考虑这样的等腰三角形：三个顶点都在椭圆 $\frac{x^2}{9}+y^2=1$ 上，且其中恰有两个为椭圆的顶点，则这样的等腰三角形个数为
【解答】
\textbf{【答案】} $\boldsymbol{20}$

\vspace{0.3cm}

\textbf{【知识点】} 由圆心（或半径）求圆的方程、求椭圆的顶点坐标、求椭圆中的弦长

\vspace{0.3cm}

\textbf{【分析】} 对椭圆顶点连线是等腰三角形的腰还是底，进行讨论即可求出结果。

\vspace{0.3cm}

\textbf{【详解】} 因为椭圆的方程为 $\frac{x^2}{9}+y^2=1$，所以 $A_1(-3,0), B_2(0,1)$。

如图1连接 $A_1B_2$，当 $A_1B_2$ 为等腰三角形的底时，
作 $A_1B_2$ 的垂直平分线交椭圆于 $P,Q$ 两点，
连接 $QA_1,QB_2,PA_1,PB_2$，
则此时 $\triangle QA_1B_2,\triangle PA_1B_2$ 为等腰三角形，满足题意；
同理当 $A_2B_2,A_2B_1,A_1B_1$ 为等腰三角形的底时，
也可以各作出2个满足题意的等腰三角形；

如图2连接 $A_1B_2$，当 $A_1B_2$ 为等腰三角形的腰时，
以 $B_2$ 为圆心，$A_1B_2$ 为半径作圆，
则圆的方程为 $x^2+(y-1)^2=10$，

联立
\[
\begin{cases}
x^2+(y-1)^2=10 \\
\frac{x^2}{9}+y^2=1
\end{cases},
\]
解得
\[
\begin{cases}
x=3 \\
y=0
\end{cases}
\quad\text{或}\quad
\begin{cases}
x=\frac{3\sqrt{15}}{4} \\
y=-\frac{1}{4}
\end{cases}
\quad\text{或}\quad
\begin{cases}
x=-\frac{3\sqrt{15}}{4} \\
y=-\frac{1}{4}
\end{cases},
\]

即圆与椭圆交于 $A_1,M,N$，连接 $MA_1,MB_2,NA_1,NB_2$，
则此时 $\triangle MA_1B_2,\triangle NA_1B_2$ 为等腰三角形，满足题意；
同理当 $A_2B_2,A_2B_1,A_1B_1$ 为等腰三角形的腰时，
也可以各作出2个满足题意的等腰三角形；

如图③，以 $B_2$ 为圆心，$B_1B_2$ 为半径作圆，
同理可以证明圆与椭圆交于 $B_1,S,T$，
连接 $SB_1,SB_2,TB_1,TB_2$，
则此时 $\triangle SB_1B_2,\triangle TB_1B_2$ 为等腰三角形，满足题意；

如图④，以 $B_1$ 为圆心，$B_1B_2$ 为半径作圆，
同理可以作出2个等腰三角形；

⑤因为由于椭圆性质知 $A_1A_2$ 为椭圆最长弦，所以它不能为等腰三角形的腰；

综上所述满足题意的等腰三角形的个数有20个。

故答案为：$\boldsymbol{20}$。

\vspace{0.3cm}

\textbf{【点睛】} 方法点睛：多种情况的题目需要对情况进行详细讨论，做到不重不漏。
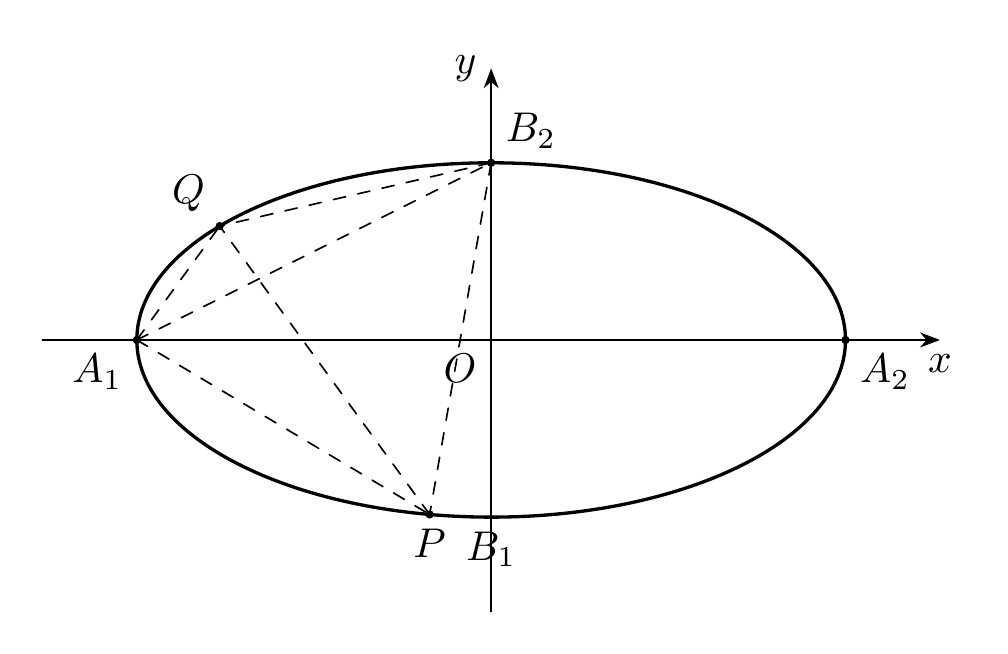
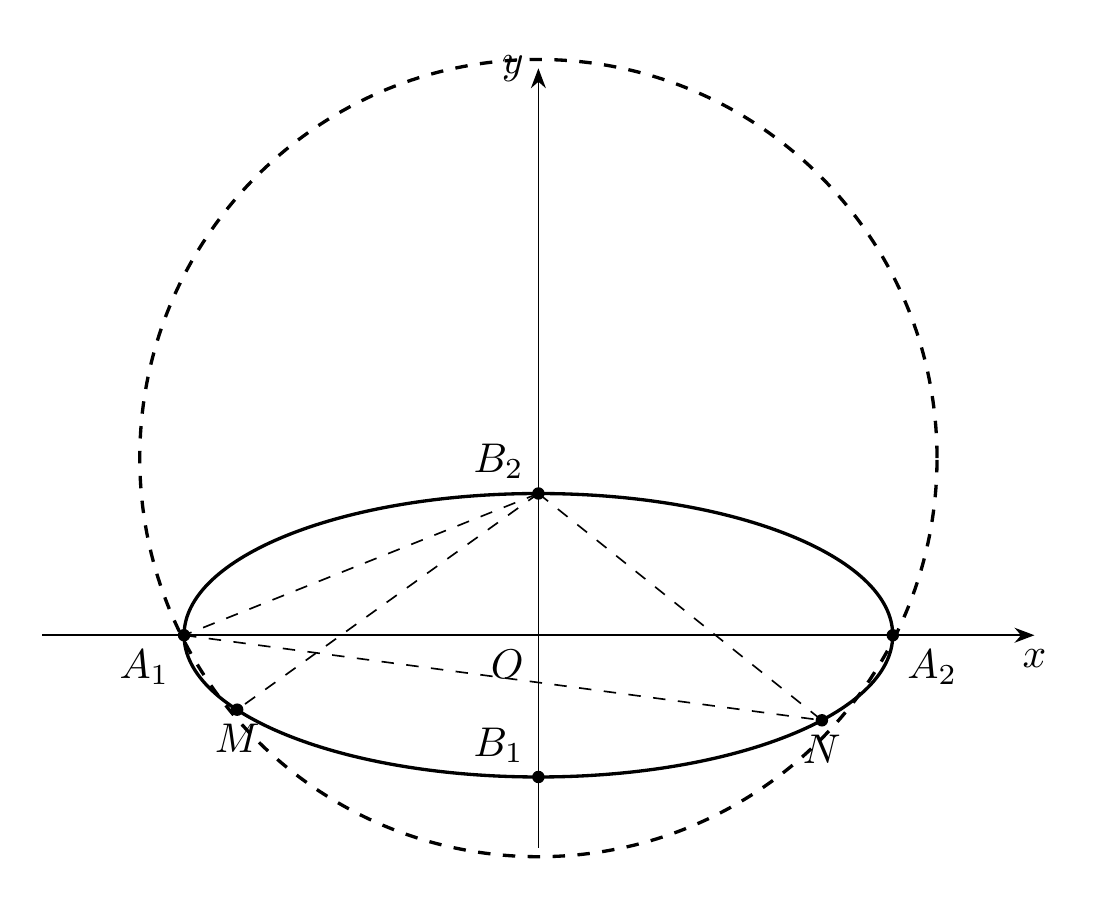
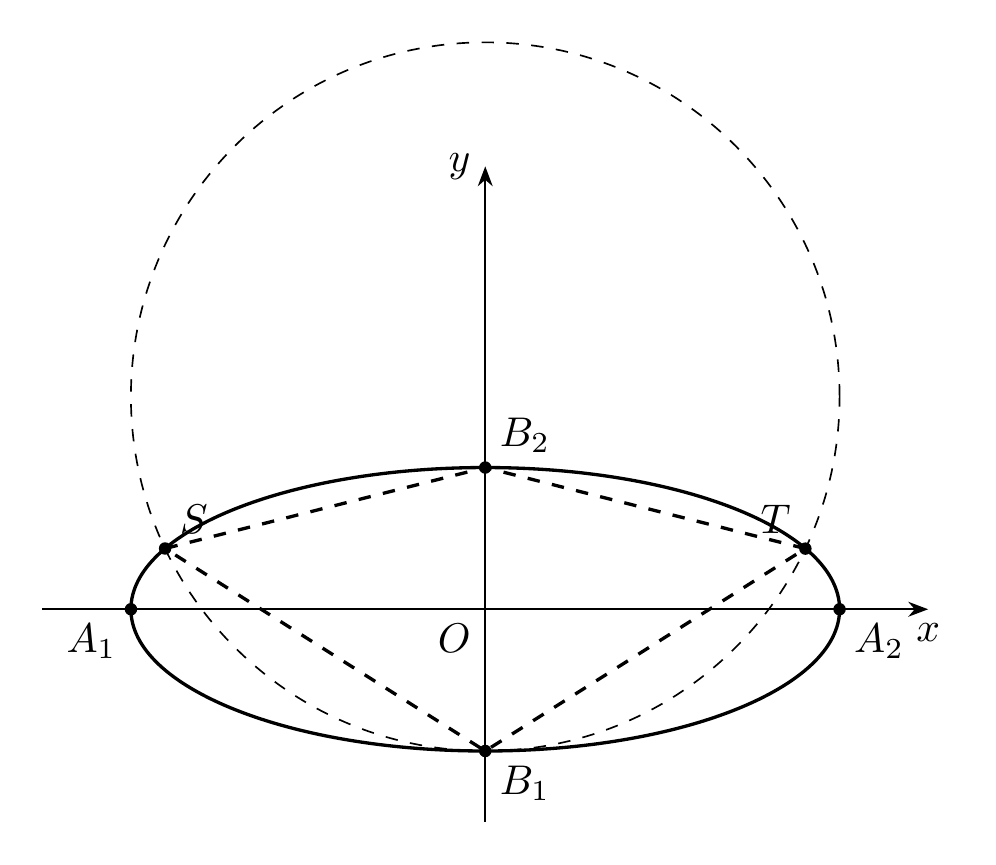
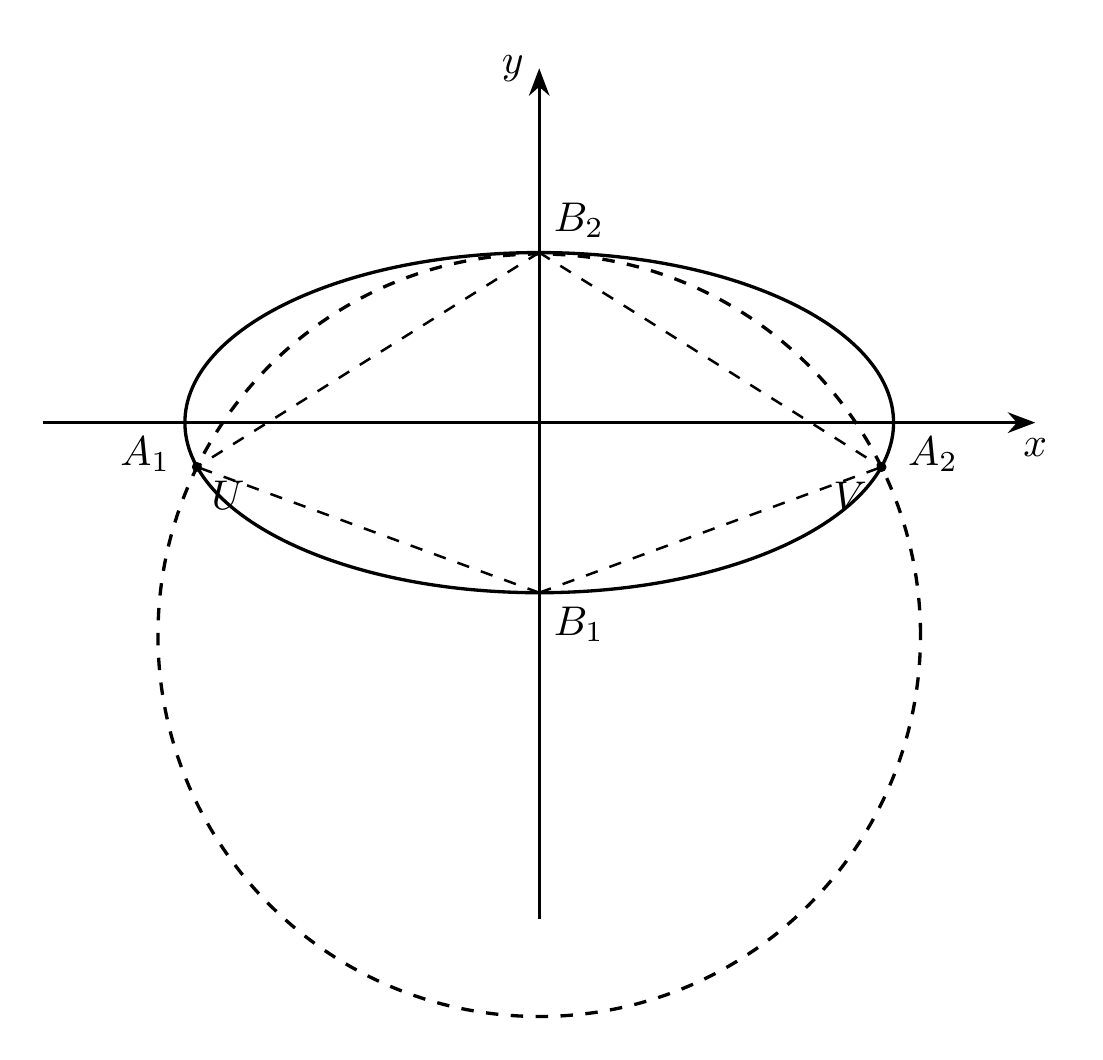